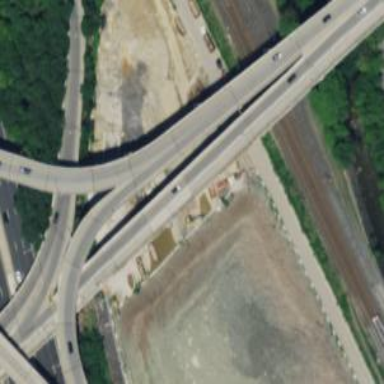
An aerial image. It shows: Bridge with beam structure.